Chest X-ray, PA view. Patient: 23 years old, sex F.
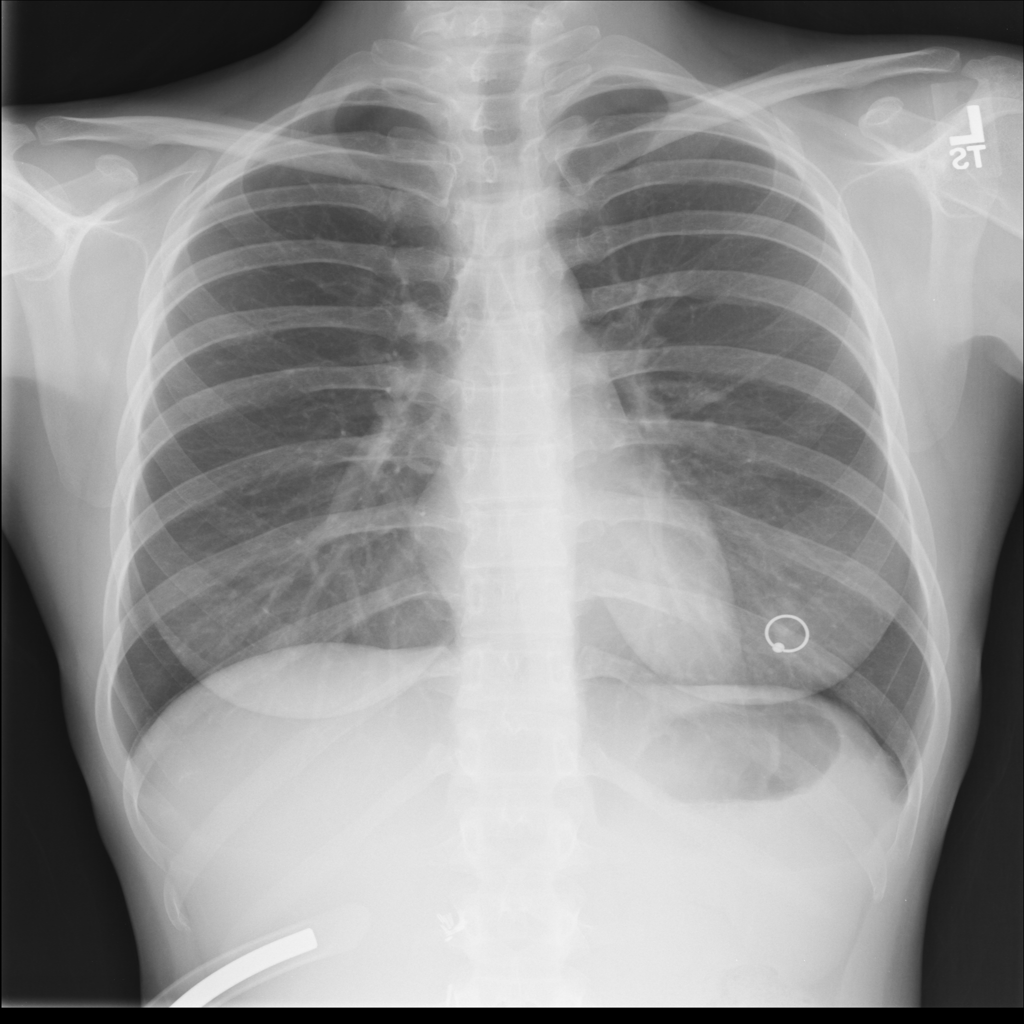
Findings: No Finding